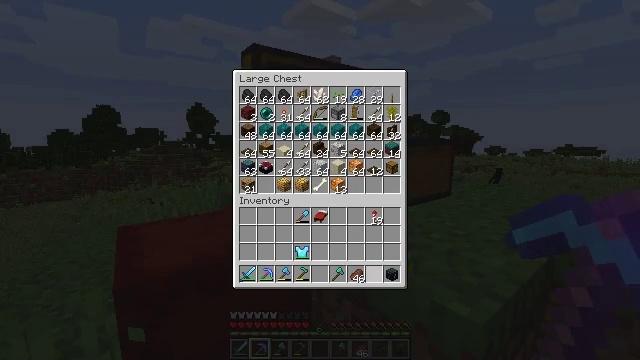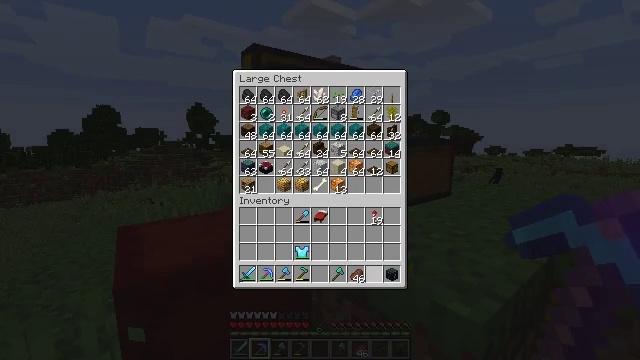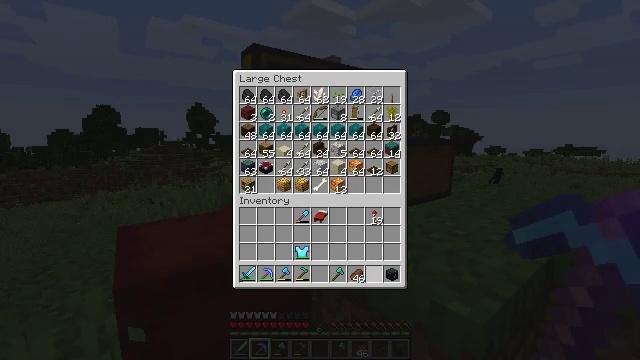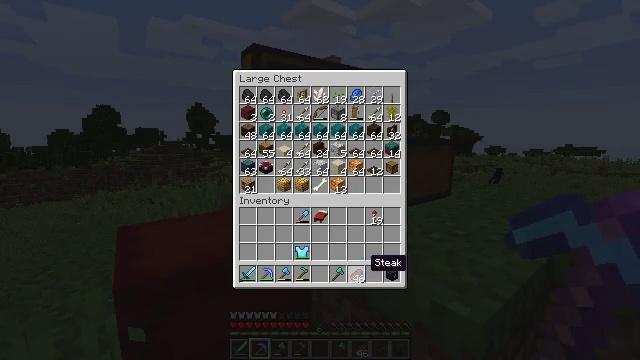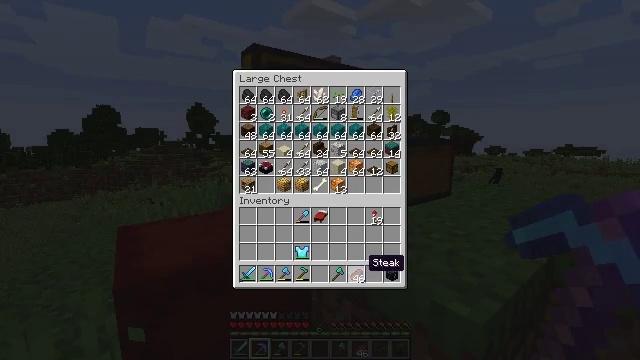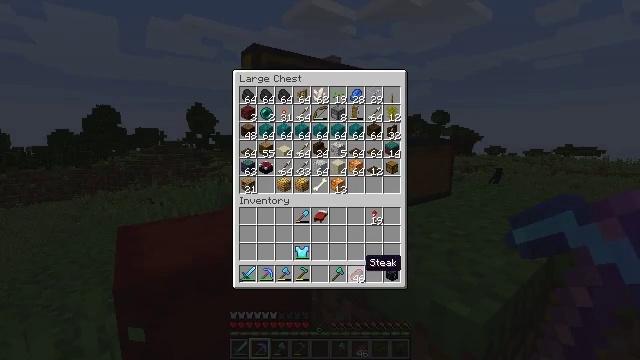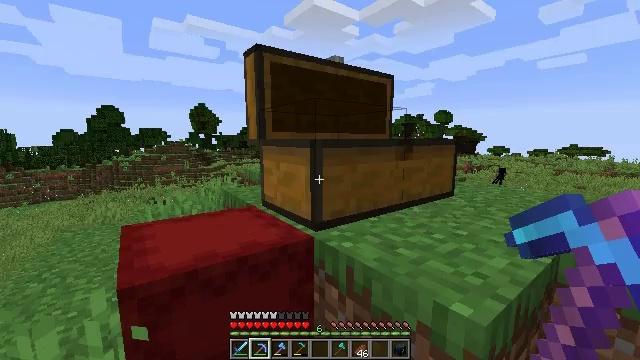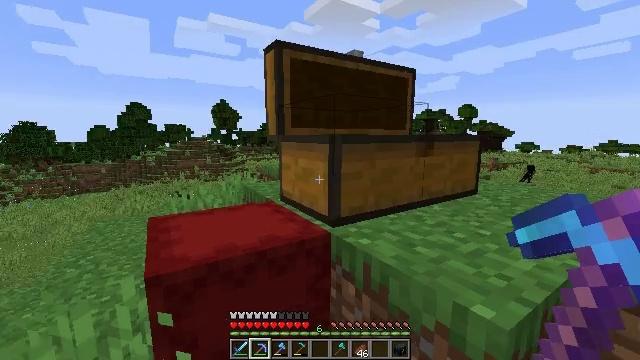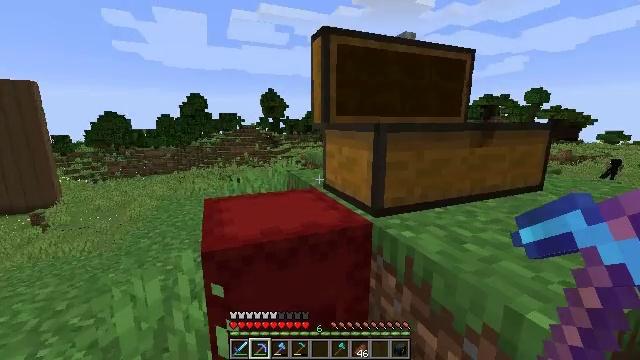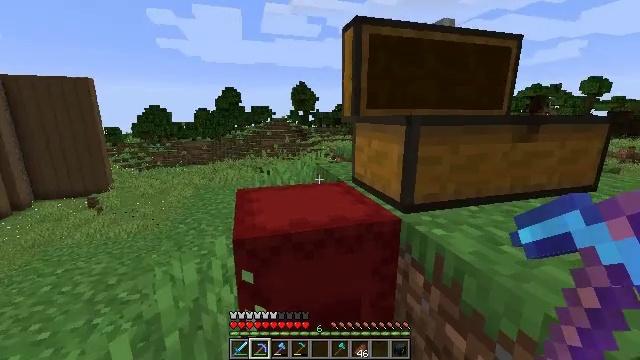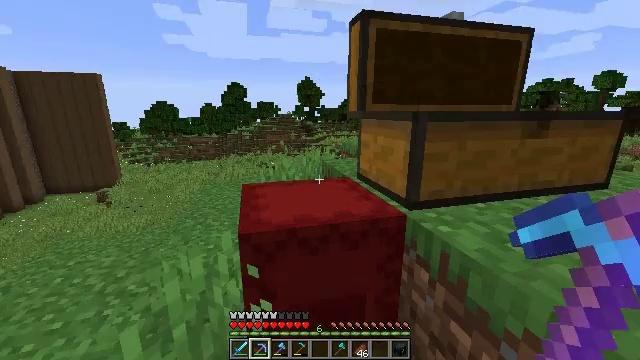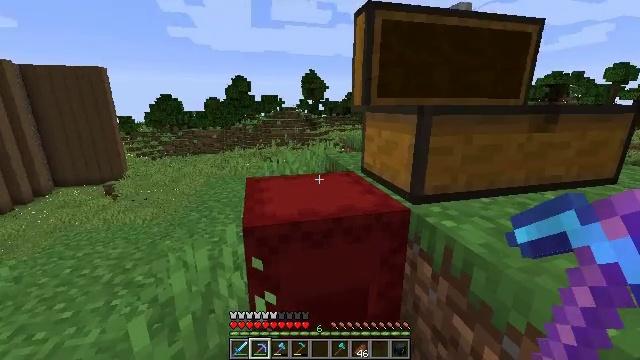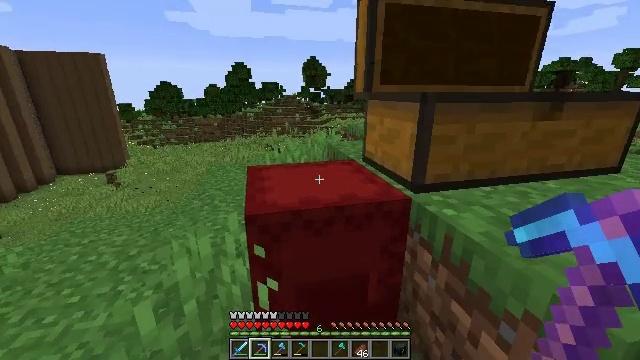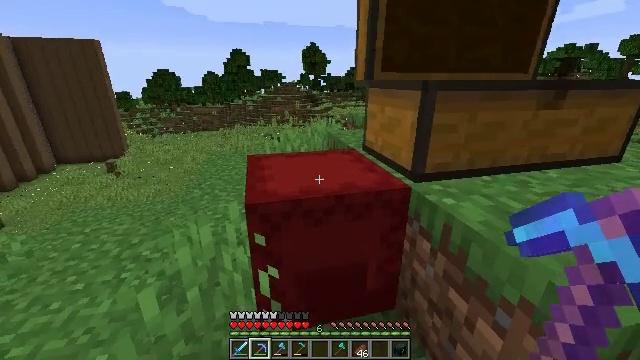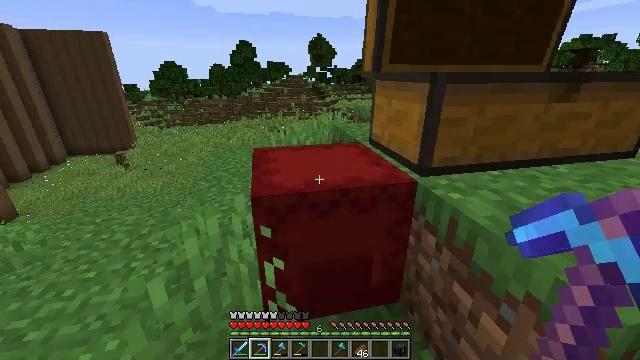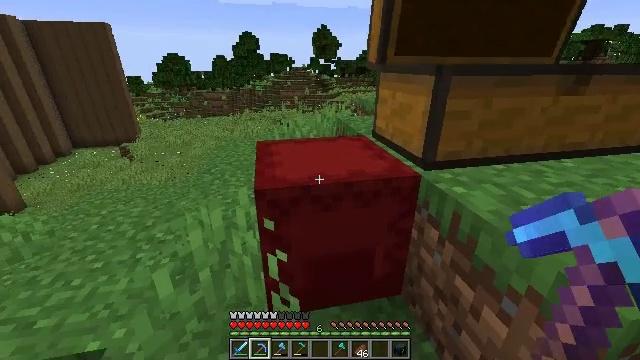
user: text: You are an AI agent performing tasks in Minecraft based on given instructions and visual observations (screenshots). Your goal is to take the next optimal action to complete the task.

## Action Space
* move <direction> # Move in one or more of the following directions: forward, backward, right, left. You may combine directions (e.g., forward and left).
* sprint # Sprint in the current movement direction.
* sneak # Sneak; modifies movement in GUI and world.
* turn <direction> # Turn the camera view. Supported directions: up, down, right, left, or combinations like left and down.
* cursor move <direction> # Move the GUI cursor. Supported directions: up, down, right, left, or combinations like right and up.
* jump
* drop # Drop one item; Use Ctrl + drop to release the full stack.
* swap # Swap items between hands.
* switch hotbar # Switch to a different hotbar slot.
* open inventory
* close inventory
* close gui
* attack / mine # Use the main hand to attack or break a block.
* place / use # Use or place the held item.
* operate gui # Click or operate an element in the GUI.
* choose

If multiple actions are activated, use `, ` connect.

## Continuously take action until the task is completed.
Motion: motion action
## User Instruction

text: Mine the red shulker box.
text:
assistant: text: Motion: sneak, operate gui
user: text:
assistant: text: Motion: sneak
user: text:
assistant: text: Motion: sneak
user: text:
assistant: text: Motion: no_op
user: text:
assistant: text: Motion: no_op
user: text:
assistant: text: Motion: no_op
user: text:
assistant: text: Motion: turn left, close gui
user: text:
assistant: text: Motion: turn left and down
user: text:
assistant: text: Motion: turn left and down
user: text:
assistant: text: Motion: turn left
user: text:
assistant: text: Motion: turn down
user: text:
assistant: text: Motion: turn down
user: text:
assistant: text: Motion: turn down
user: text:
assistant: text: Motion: turn left and down
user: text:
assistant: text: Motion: turn down, use / place
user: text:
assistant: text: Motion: use / place
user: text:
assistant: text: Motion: use / place
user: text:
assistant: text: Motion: no_op
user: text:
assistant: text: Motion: no_op
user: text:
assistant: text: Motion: open gui
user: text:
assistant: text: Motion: no_op
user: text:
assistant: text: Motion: no_op
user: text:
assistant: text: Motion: no_op
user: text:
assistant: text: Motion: no_op
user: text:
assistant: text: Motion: no_op
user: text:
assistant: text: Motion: no_op
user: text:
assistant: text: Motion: no_op
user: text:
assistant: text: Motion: no_op
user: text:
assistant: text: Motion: close gui
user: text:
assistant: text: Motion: no_op